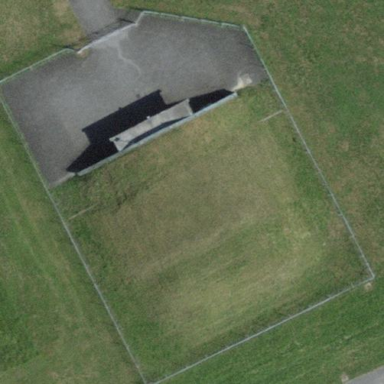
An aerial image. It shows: Fence is in the image.